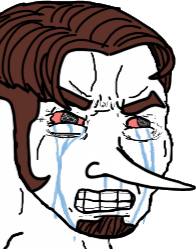
Label: 5_Crying_Wojak